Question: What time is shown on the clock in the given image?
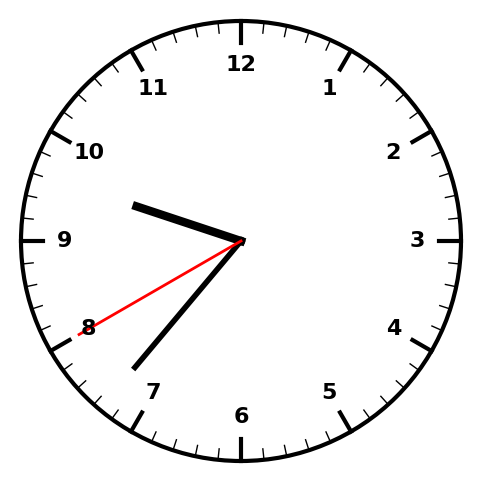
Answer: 09:36:40